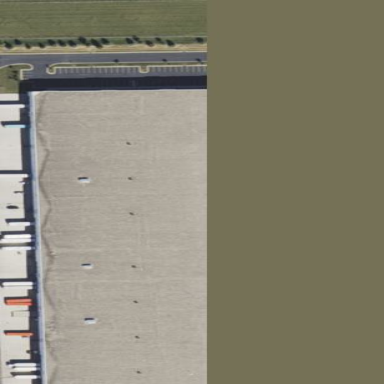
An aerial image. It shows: Warehouse building.